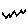
Label: zigzag